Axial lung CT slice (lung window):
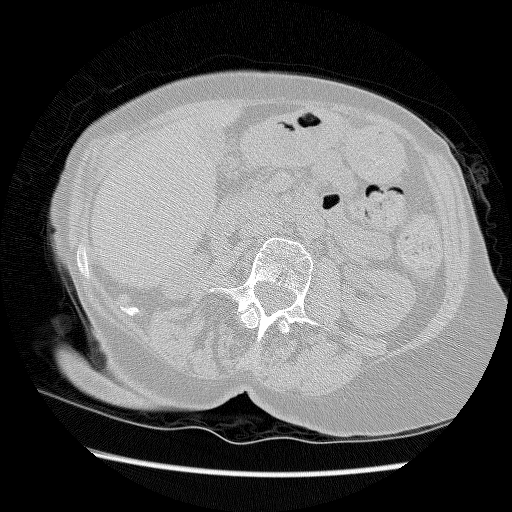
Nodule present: no